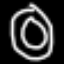
Label: donut